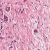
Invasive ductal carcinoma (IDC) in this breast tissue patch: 0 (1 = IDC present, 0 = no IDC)